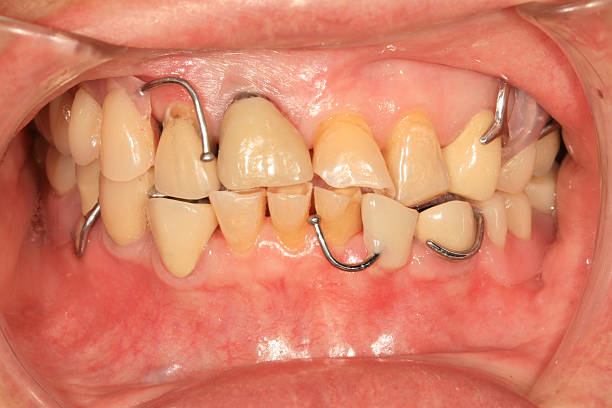
Condition: Calculus